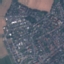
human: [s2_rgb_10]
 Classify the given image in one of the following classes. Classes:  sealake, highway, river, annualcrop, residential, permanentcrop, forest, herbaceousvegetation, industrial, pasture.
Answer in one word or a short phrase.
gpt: Residential